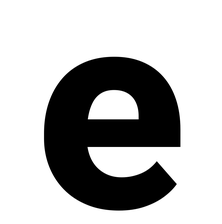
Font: Roboto_ExtraBold